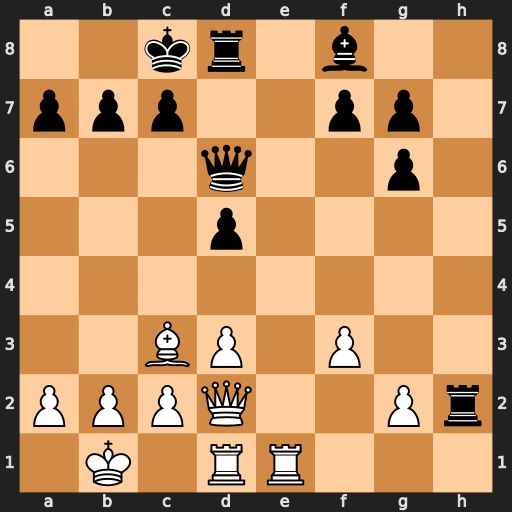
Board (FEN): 2kr1b2/ppp2pp1/3q2p1/3p4/8/2BP1P2/PPPQ2Pr/1K1RR3
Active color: w
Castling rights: -
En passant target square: -
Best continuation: Be5 Rxg2 Qxg2